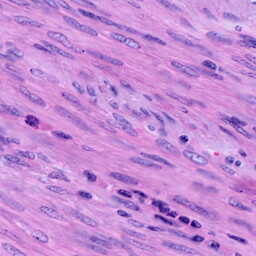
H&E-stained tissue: Cervix